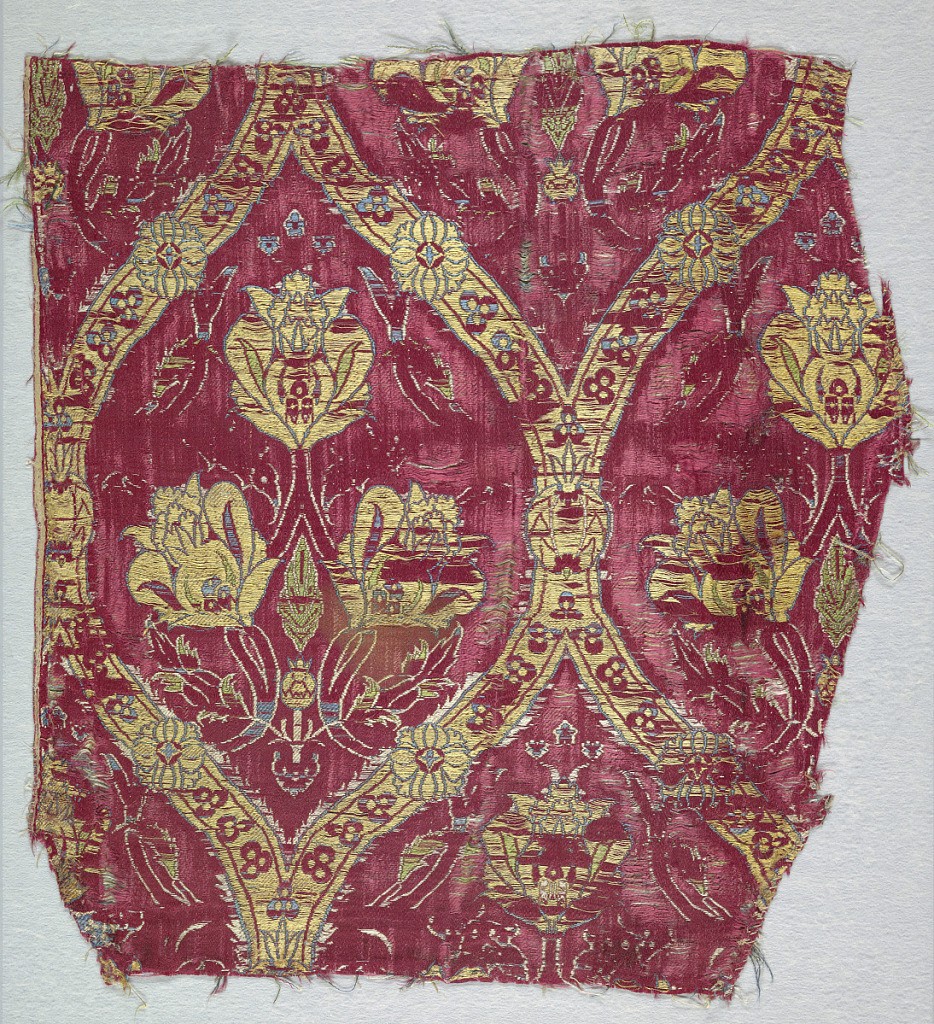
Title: Fragment
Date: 16th–17th century
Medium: silk, metallic thread Technique: plain compound satin weave
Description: Strapwork forming ogival compartmemnts containing bunches of flowers.